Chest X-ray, PA view. Patient: 36 years old, sex M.
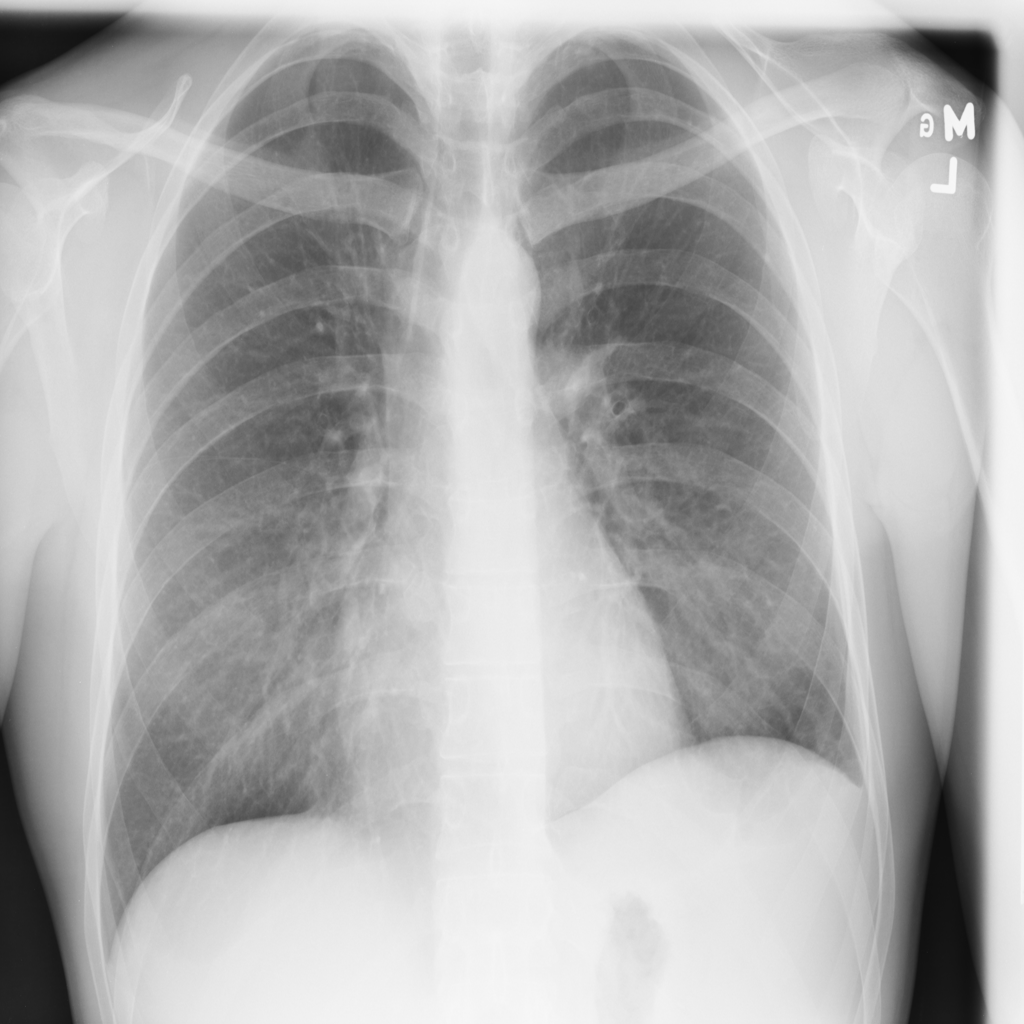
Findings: Effusion